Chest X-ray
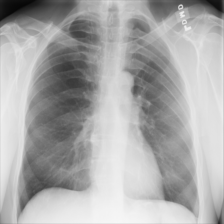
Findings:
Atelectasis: positive
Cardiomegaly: negative
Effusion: negative
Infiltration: negative
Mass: negative
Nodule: negative
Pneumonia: negative
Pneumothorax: negative
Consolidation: negative
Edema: negative
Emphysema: negative
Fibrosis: negative
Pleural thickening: negative
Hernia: negative